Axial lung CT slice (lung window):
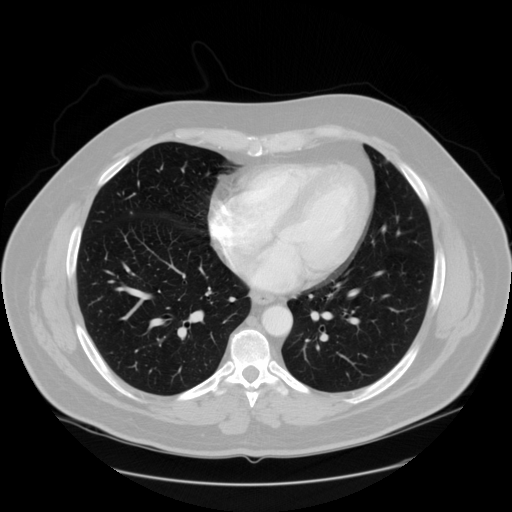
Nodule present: no